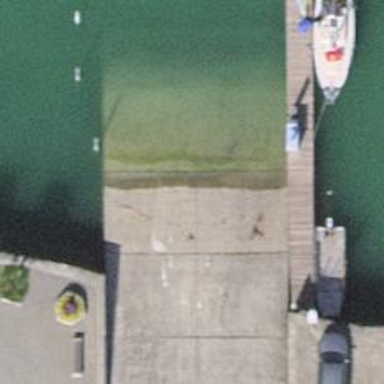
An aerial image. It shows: Slipway on leisure land.